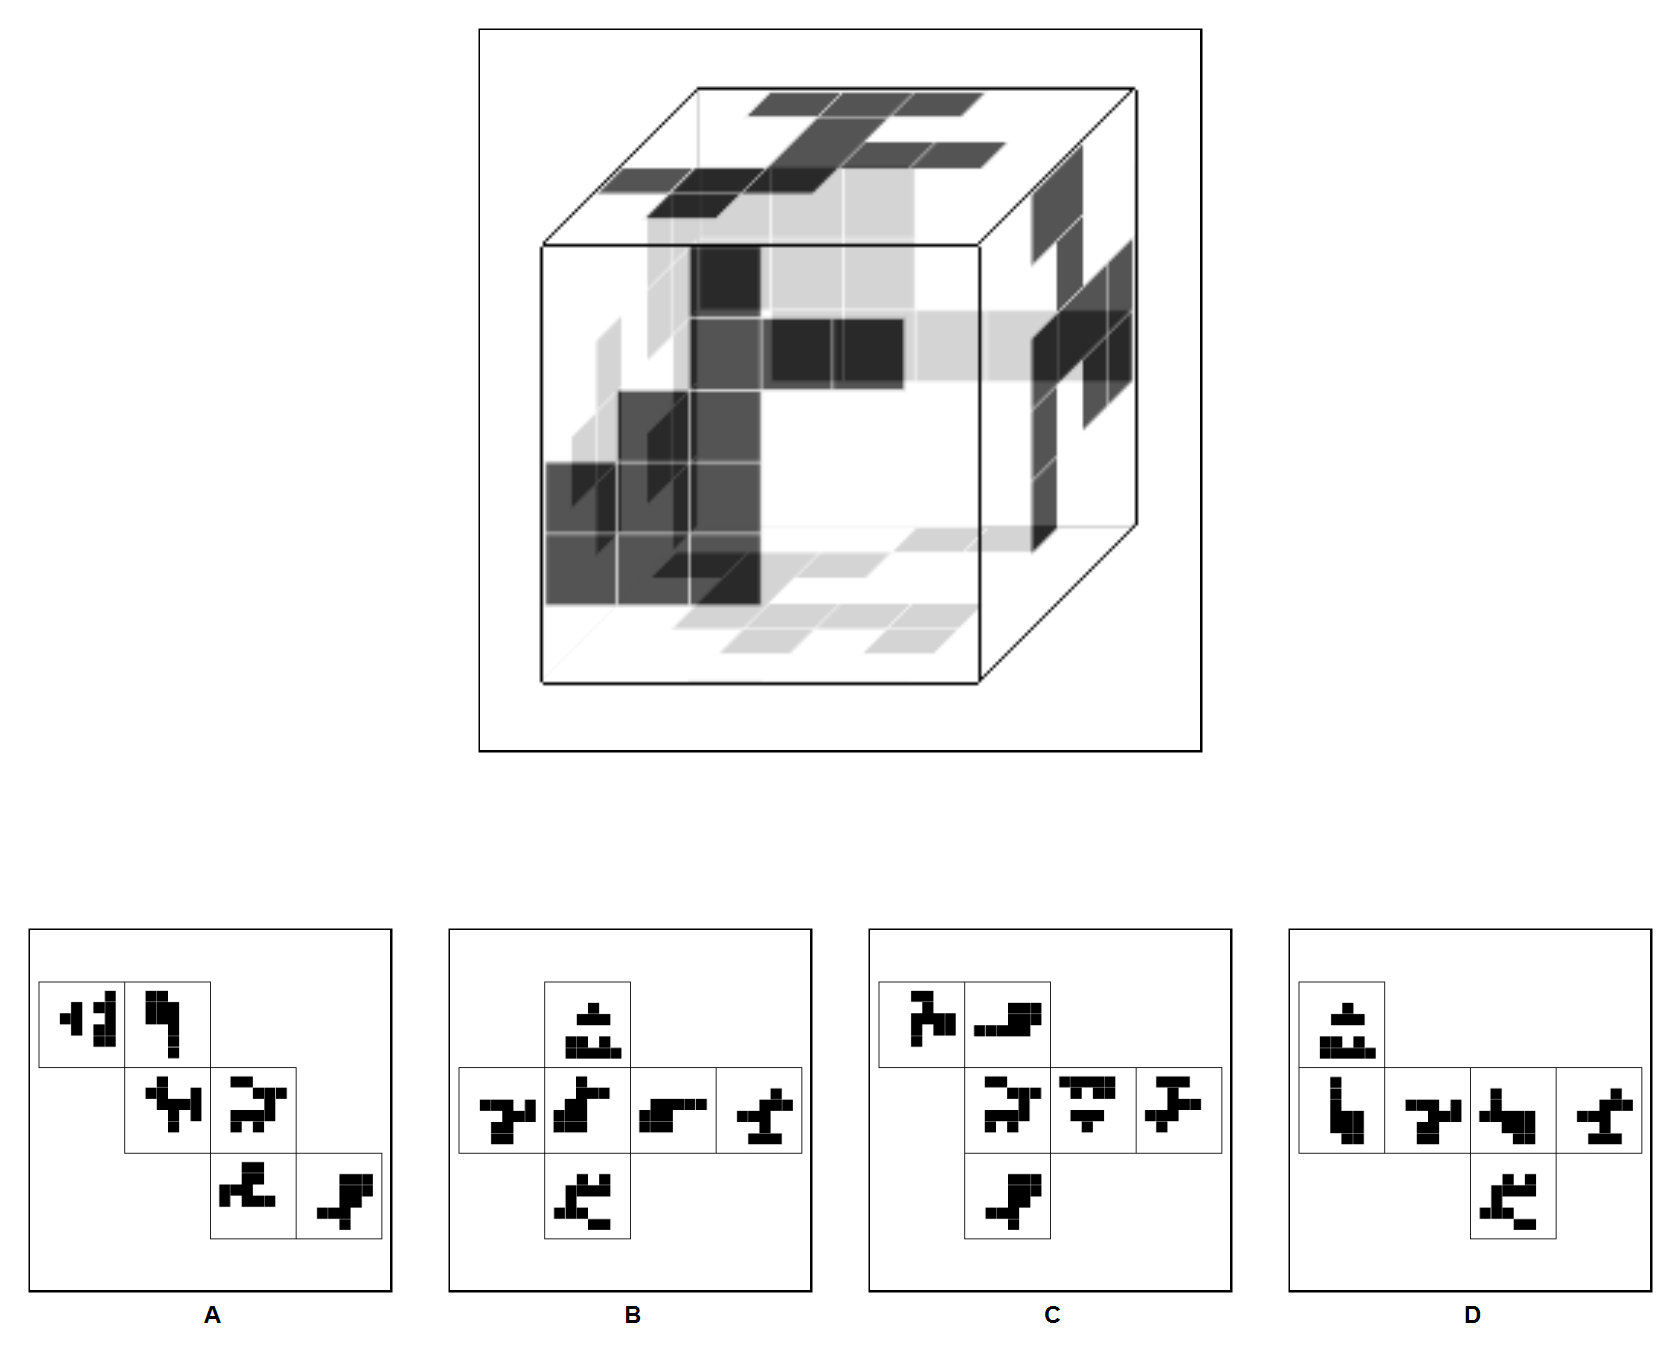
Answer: C